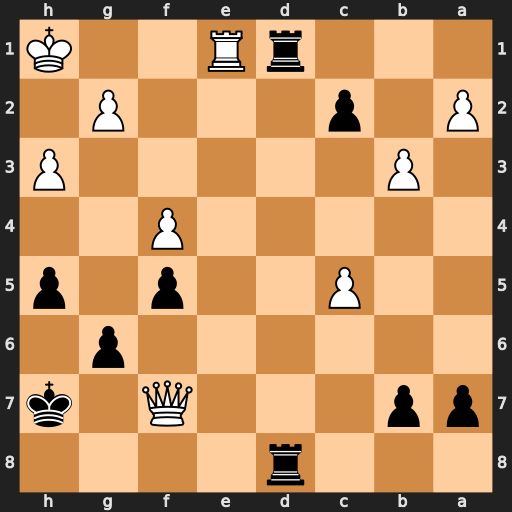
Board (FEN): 3r4/pp3Q1k/6p1/2P2p1p/5P2/1P5P/P1p3P1/3rR2K
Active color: b
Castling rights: -
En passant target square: -
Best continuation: Kh6 Rxd1 cxd1=Q+